Question: I am trying to edit the BPF element in a Case form to remove the highlighted field in the below image:

I am fairly new to CRM 2015, does anyone know how i can do that ?
I have tried the ribbonworkbench and the form editor and could not find it there.
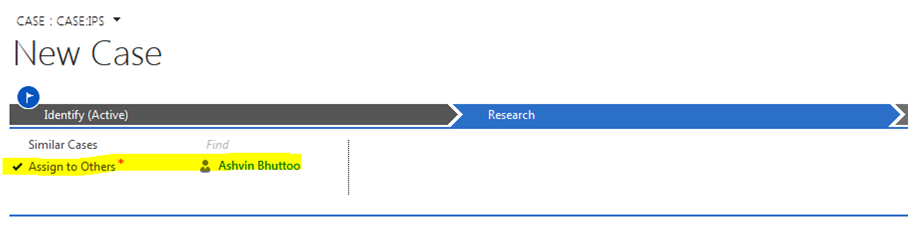
Answer: Business Process Flows are a Process-type component, so you can edit them under 'Settings -> Processes' or inside your solution under 'Components -> Processes'.